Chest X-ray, PA view. Patient: 55 years old, sex M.
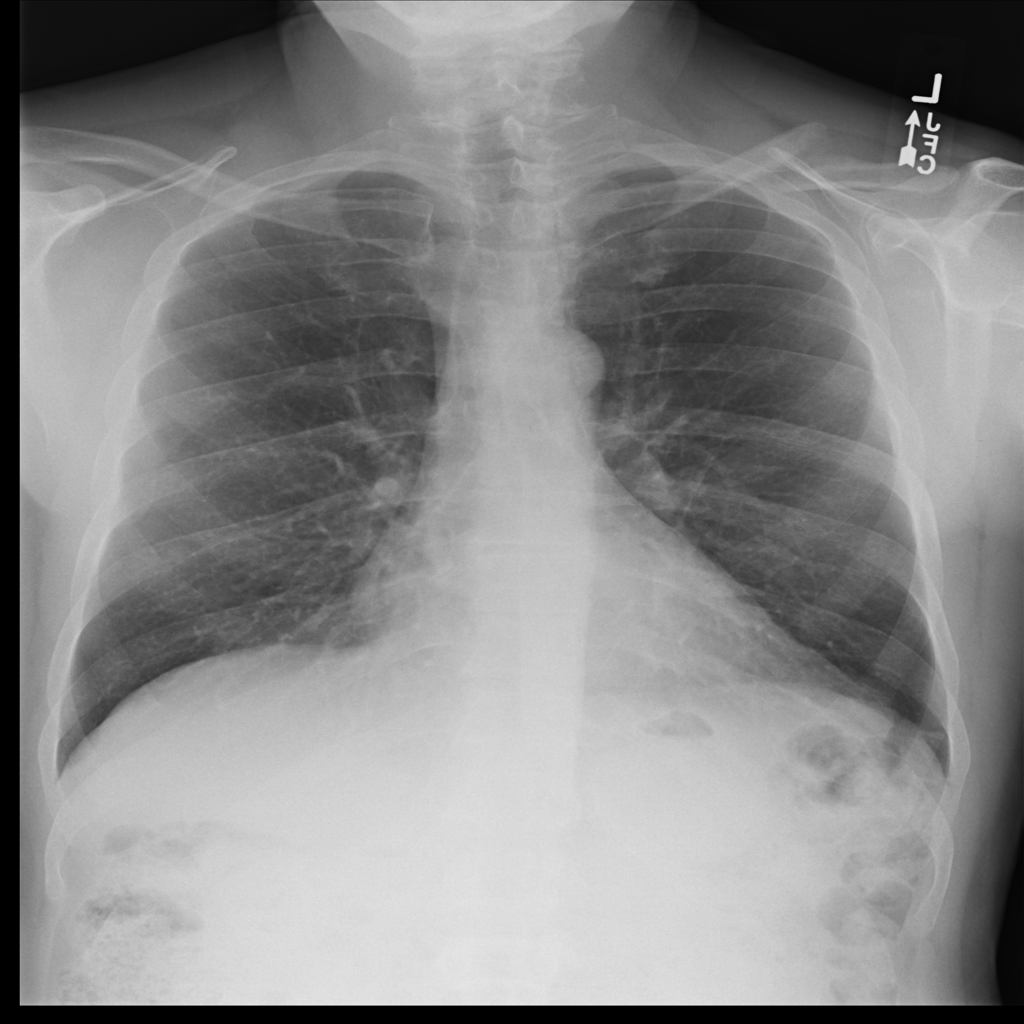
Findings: No Finding